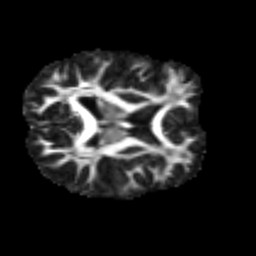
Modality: FA
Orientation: axial
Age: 21
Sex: female
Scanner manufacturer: siemens
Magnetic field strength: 3 T
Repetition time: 2.3 s
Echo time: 0.085 s